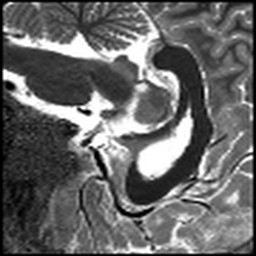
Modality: T1map
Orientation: sagittal
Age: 22
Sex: male